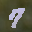
Label: 7